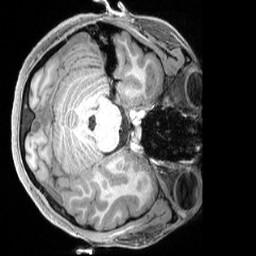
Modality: T1w
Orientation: axial
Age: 21
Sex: female
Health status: ill
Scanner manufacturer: siemens
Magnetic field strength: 3 T
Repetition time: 2.4 s
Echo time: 0.00222 s